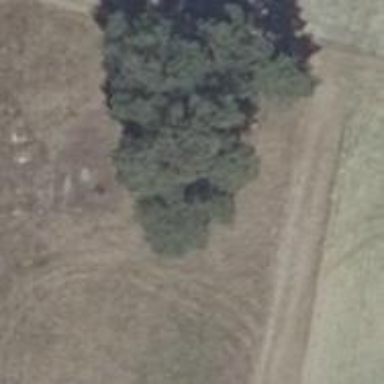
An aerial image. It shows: Deciduous broadleaved tree.